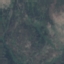
Land use / land cover: HerbaceousVegetation